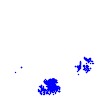
Particle: electron